The image is an STFT spectrogram (time versus frequency) of a rotating-machine vibration signal. Based on the visible evidence, which rotor condition applies: normal, misalignment, unbalance, looseness?
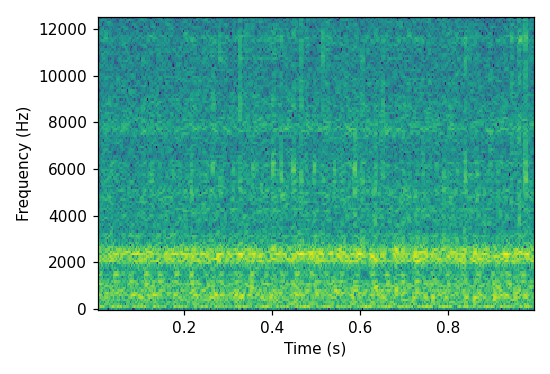
Answer: looseness